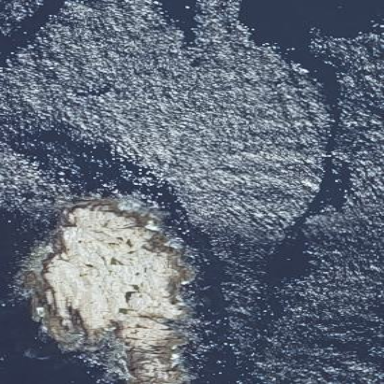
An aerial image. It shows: Island with natural coastline.